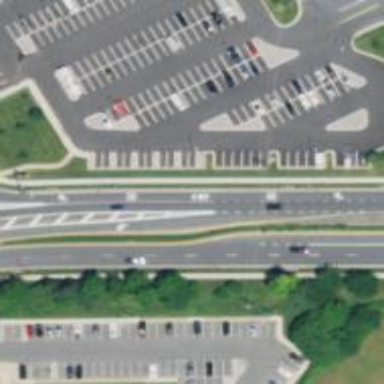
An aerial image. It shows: Parking space is available.